Question: On the right in the screenshot i uploaded no Content there is Content References but right click on it dosent have the Add > File Exit...
I want to load the files on the left grass and path
I have them in my project directory:
C: est est estcontent
And there is another directory there:
C: est est estin+\debug\Content
Tried to put the images in both directories when i'm running my program i'm getting error the file grass not found.
Tried in my project right click and add existing item but it didn't work.

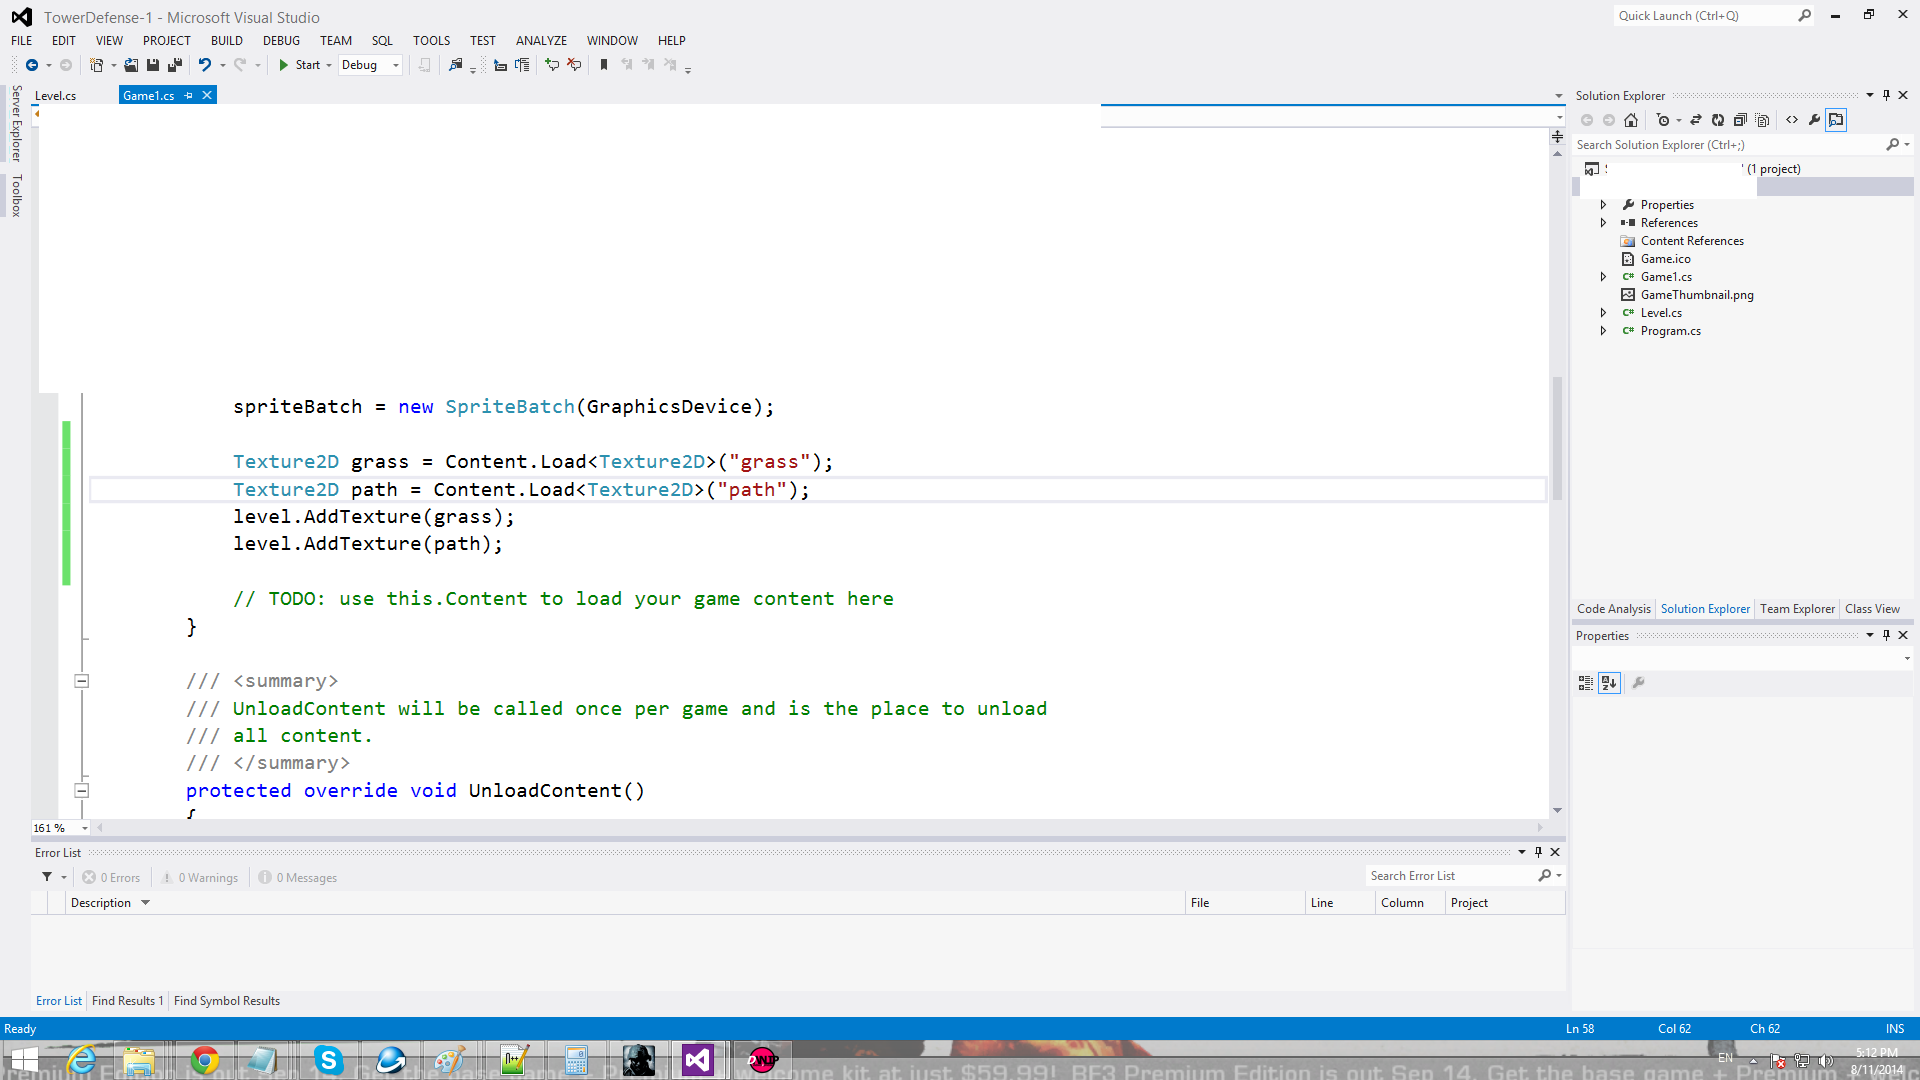
Answer: It's something wrong with your solution.
There must be two projects: one is your game project and one is game content project.
See <URL> for more info.
Maybe you trying open with xna 4.0 old project (xna 3.5)?